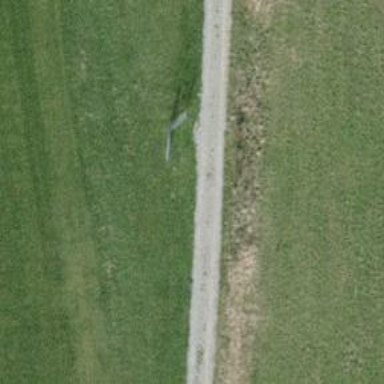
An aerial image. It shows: Designated golf cart path with grade 2 service road surface.